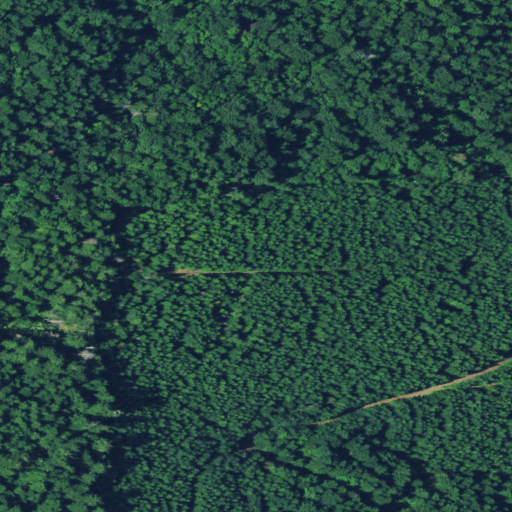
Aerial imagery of mountain in Oregon named Kutch Mountain containing evergreen forest, mixed forest, and open development